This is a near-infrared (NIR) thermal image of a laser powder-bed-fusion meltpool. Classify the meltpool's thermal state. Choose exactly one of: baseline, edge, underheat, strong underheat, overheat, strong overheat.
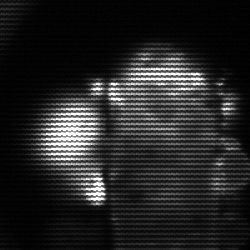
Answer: strong underheat